Field crop: maize
Growth stage: 2
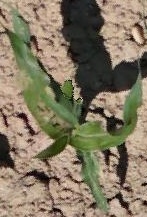
Species: maize